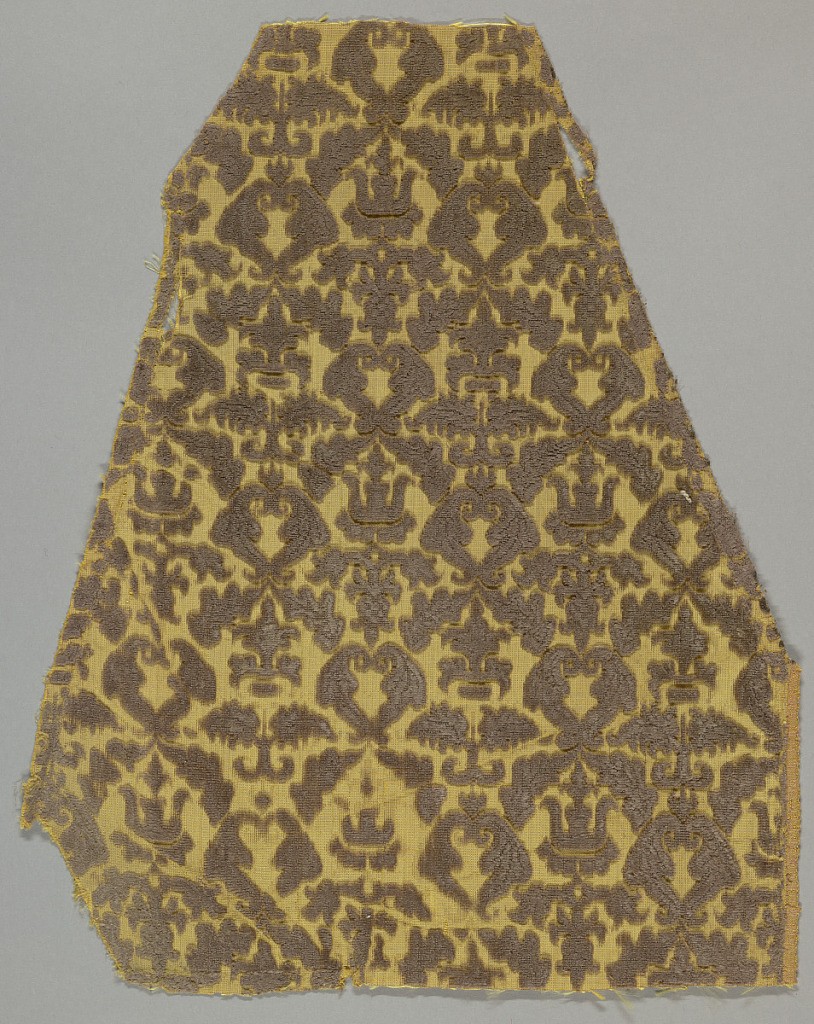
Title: Fragments
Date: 17th century
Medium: silk Technique: raised supplementary warp forming pile (velvet)
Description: Leaves and heraldic motifs in mauve on gold.